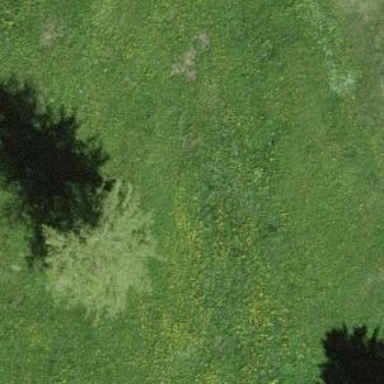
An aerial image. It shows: Needle-leaved tree in its natural environment.